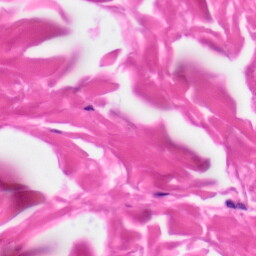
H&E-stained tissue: Skin